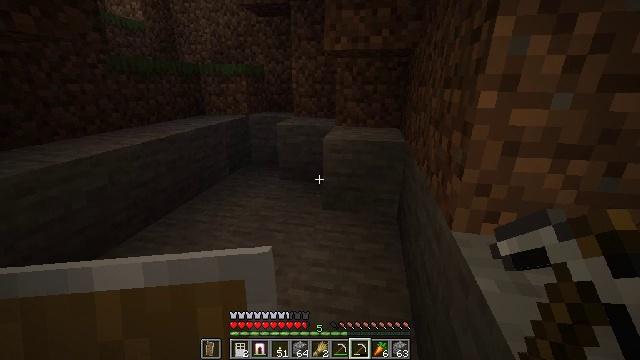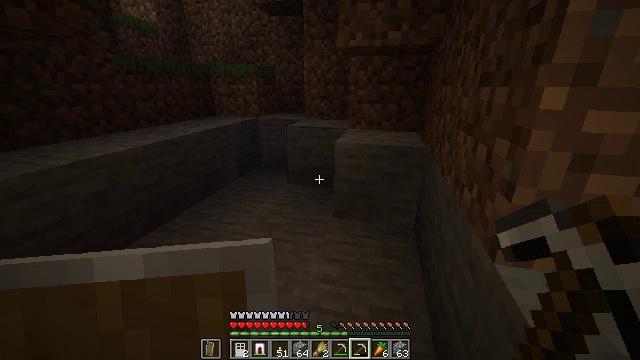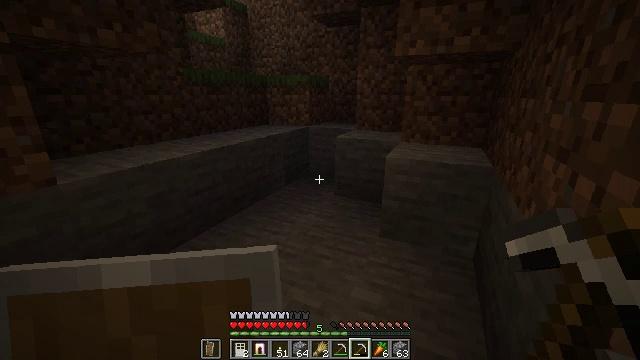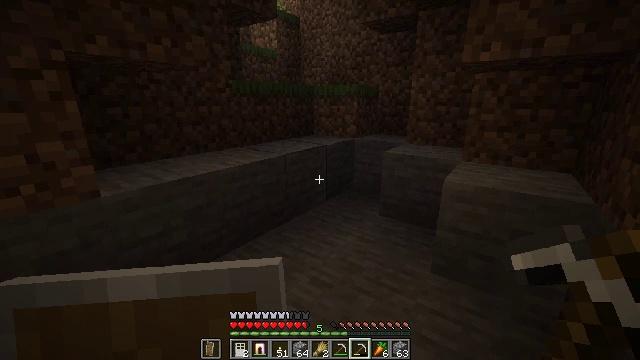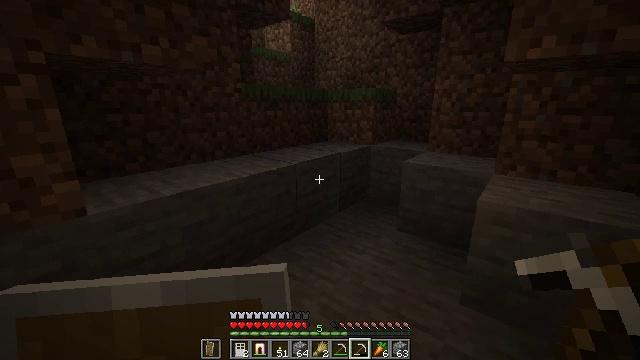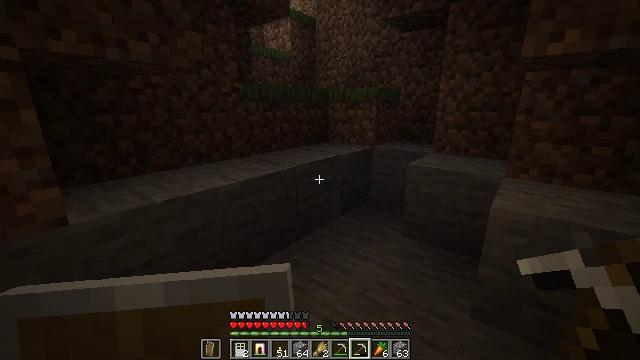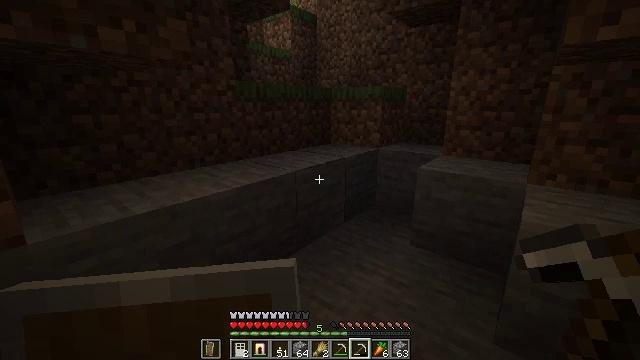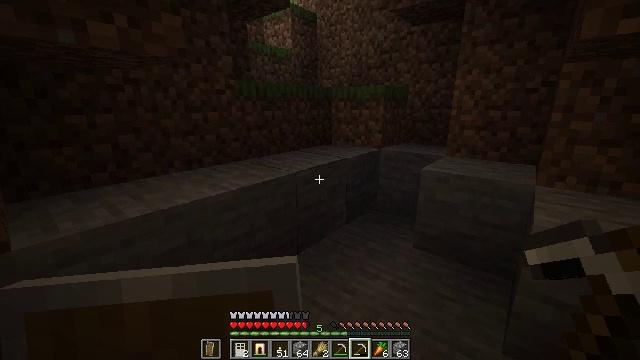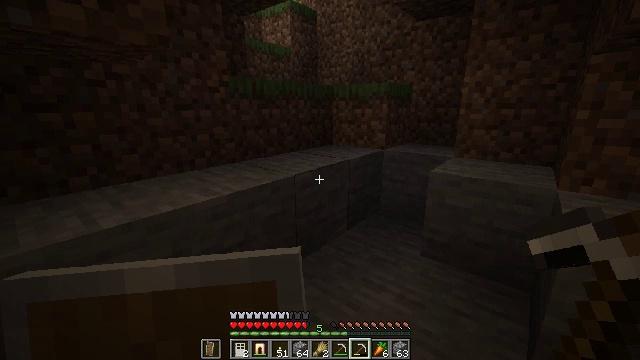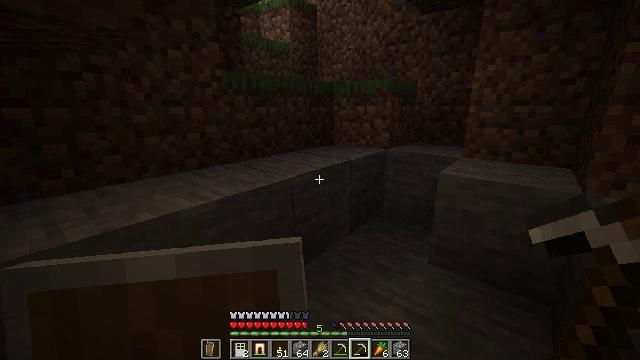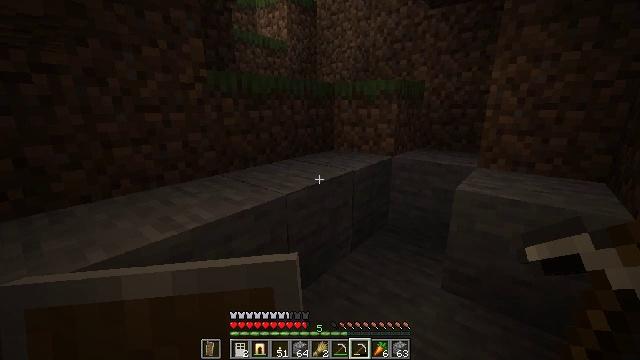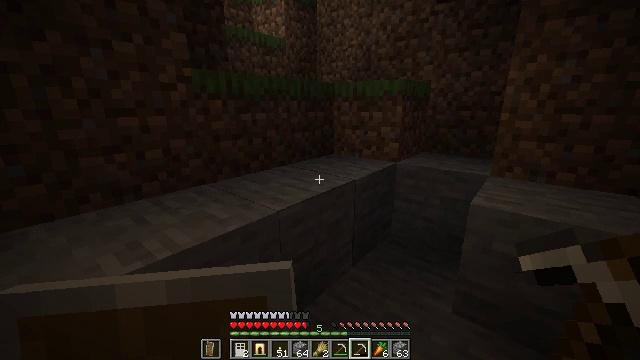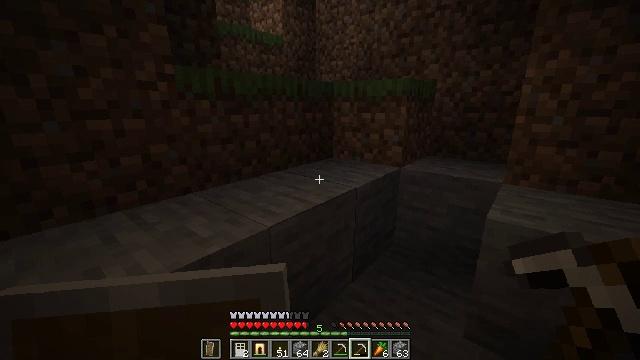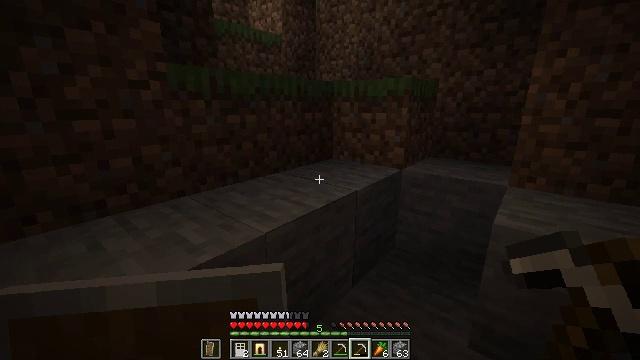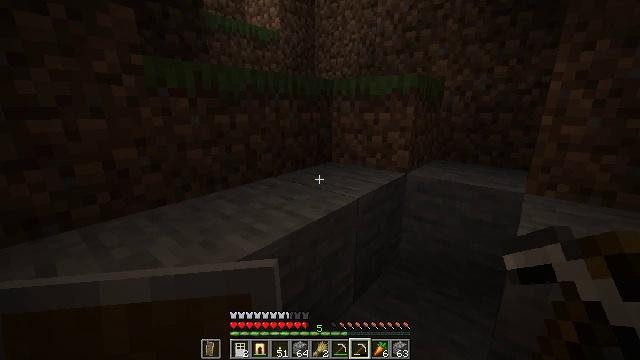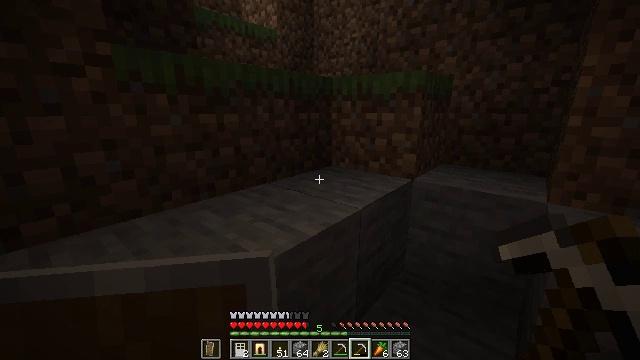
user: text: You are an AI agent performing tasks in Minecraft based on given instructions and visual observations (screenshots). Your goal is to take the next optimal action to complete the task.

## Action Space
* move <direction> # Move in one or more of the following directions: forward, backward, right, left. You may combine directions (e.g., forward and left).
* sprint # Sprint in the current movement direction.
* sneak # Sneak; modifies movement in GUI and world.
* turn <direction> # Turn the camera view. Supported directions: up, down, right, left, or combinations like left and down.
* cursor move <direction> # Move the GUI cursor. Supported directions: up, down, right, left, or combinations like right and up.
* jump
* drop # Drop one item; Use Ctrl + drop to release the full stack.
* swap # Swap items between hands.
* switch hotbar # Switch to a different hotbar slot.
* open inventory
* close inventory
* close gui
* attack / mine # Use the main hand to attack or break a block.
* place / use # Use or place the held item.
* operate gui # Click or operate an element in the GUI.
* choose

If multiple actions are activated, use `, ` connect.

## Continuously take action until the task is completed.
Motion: motion action
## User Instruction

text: Remove the white bed from its place.
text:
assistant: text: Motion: move forward, turn left
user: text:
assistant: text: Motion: move forward, turn left and up
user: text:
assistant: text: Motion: move forward, turn left and up
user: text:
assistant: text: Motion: move forward, turn left
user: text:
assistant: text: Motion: move forward
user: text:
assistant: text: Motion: move forward
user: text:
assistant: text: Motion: move forward
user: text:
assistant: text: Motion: move forward
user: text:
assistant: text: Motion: move forward
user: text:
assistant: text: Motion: move forward
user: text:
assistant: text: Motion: move forward
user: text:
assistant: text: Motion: move forward
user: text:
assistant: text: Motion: move forward
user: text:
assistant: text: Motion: move forward
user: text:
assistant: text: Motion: move forward
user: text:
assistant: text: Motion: move forward
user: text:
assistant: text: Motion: move forward, turn up
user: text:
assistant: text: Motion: move forward
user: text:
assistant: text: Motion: move forward, jump
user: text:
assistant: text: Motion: move forward, jump
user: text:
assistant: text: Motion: move forward, jump
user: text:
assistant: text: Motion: move forward, jump
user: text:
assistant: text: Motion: move forward
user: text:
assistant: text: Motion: move forward, turn up
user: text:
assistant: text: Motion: move forward, turn up, jump
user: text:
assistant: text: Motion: move forward, turn left and up, jump
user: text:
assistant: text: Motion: move forward, turn up, jump
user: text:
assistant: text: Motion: move forward, turn left, jump
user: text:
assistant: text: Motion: move forward, jump
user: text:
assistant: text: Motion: move forward, jump